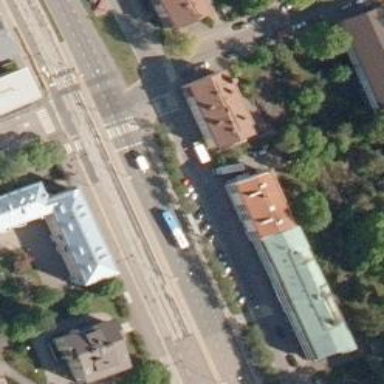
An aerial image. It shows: Convenience shop.